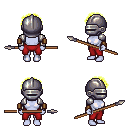
a pixel art fantasy rpg character, female body template, dark elf, purple skin, steel arm armor, red pants, gold curly afro hairstyle, metal helm, leather bracers, spear, four views (front, back, left, right), 2x2 character sprite sheet, small pixel art, hard edges, no anti-aliasing